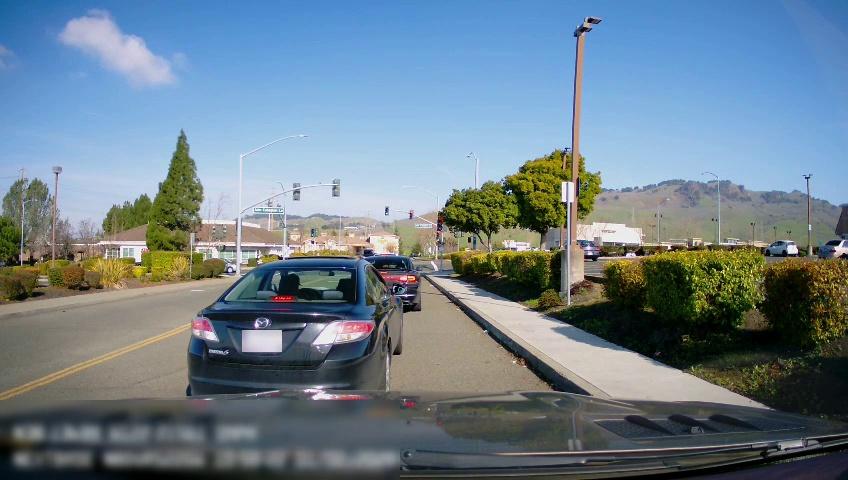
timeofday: Day
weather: Sunny
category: Drivable Space
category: Vehicles | Car
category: Vehicles | Car
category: Vehicles | Car
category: Vehicles | Car
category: Vehicles | Car
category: Vehicles | Car
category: Lanes | Current Lane
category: Lanes | Opposite Lane
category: Traffic | Signs
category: Traffic | Signs
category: Traffic | Lights
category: Traffic | Lights